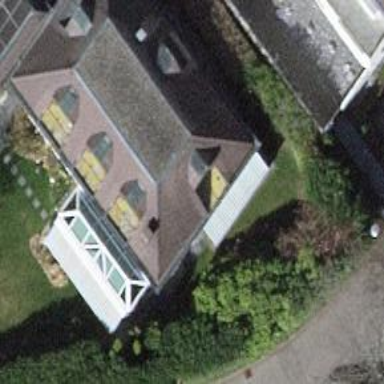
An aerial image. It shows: Building with tile roof.